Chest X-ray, PA view. Patient: 21 years old, sex M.
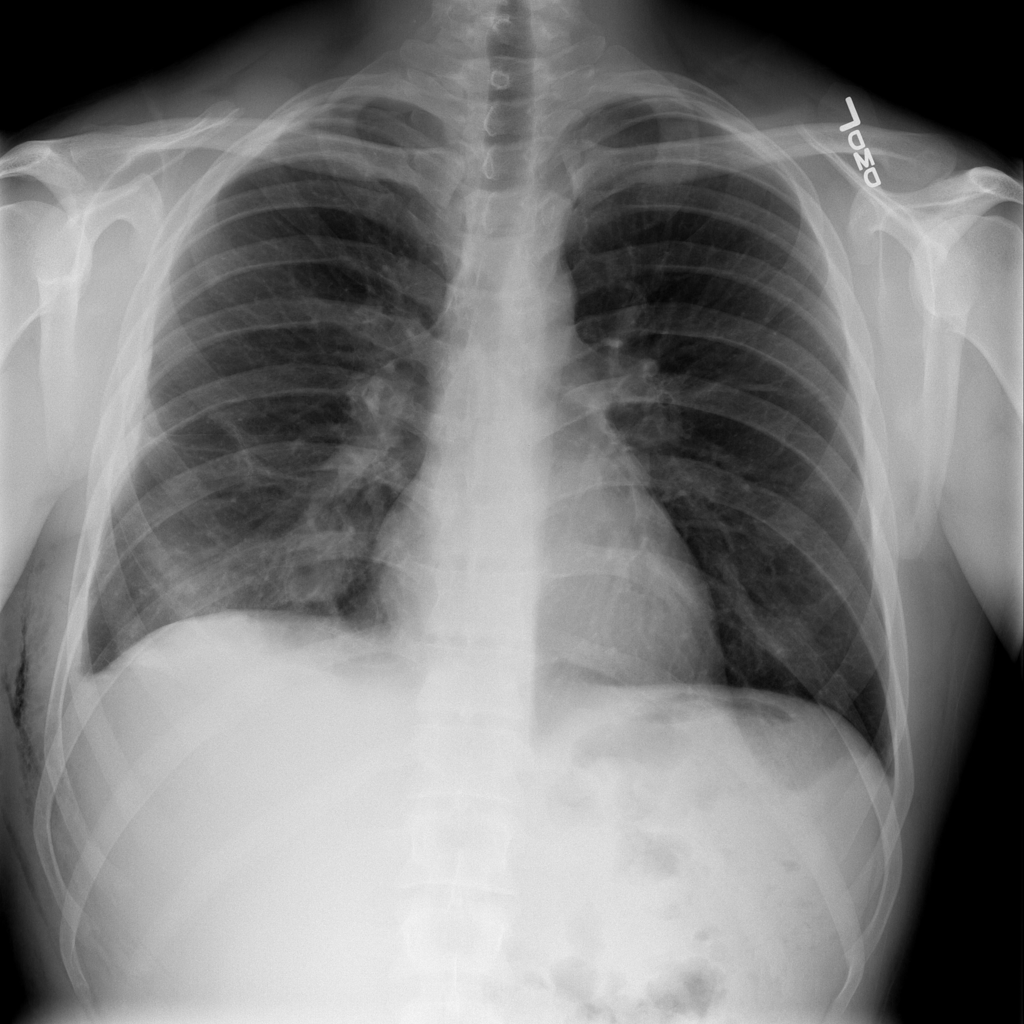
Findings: Effusion, Emphysema, Infiltration, Pleural_Thickening